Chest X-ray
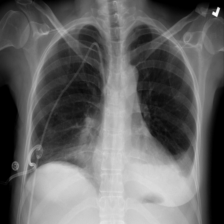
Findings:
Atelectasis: negative
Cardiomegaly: negative
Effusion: positive
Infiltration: negative
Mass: negative
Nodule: negative
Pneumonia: negative
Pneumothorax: positive
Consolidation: negative
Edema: negative
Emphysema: negative
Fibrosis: negative
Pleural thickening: negative
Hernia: negative